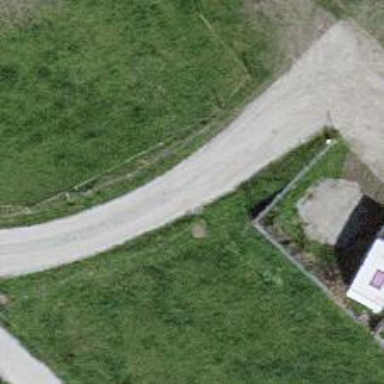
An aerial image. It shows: Path surfaced with fine gravel.